Question: Referring to the highlighted API key in the below image, I am wondering if the Blogger API key that's used for browser apps should be kept secret.

The reason I ask is because I'm planning to write a blog post about using the Google Blogger API in JavaScript and would have liked to provide a working example using the API (along with the API key in a code example) publicly on jsFiddle.
This is what I've found in the <URL>:
> [...] When your application needs to call an API that's enabled in this
project, the application passes this key into all API requests as a
key=API_key parameter. .
So am I right to assume that I can publicly share this API key without running the risk of having someone do a malicious act with it?
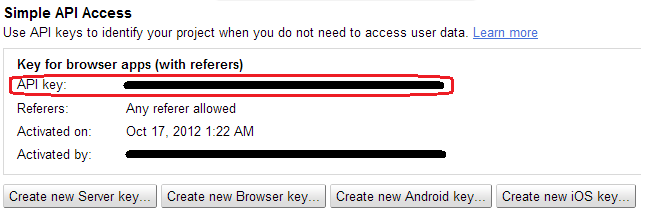
Answer: While no account information, authentication and other stuff can be obtained by the key alone, it's used to link API calls to a Google Project.
If the key is publicly available people could do requests with it and the Google API would link the requests to your Google Project. This could give malicious users the ability to spam requests with this key, probably making your account hit the daily request quota.
In the end it's up to you, but it's recommended not to make your API key public.